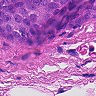
Metastatic tissue present: yes